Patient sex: M
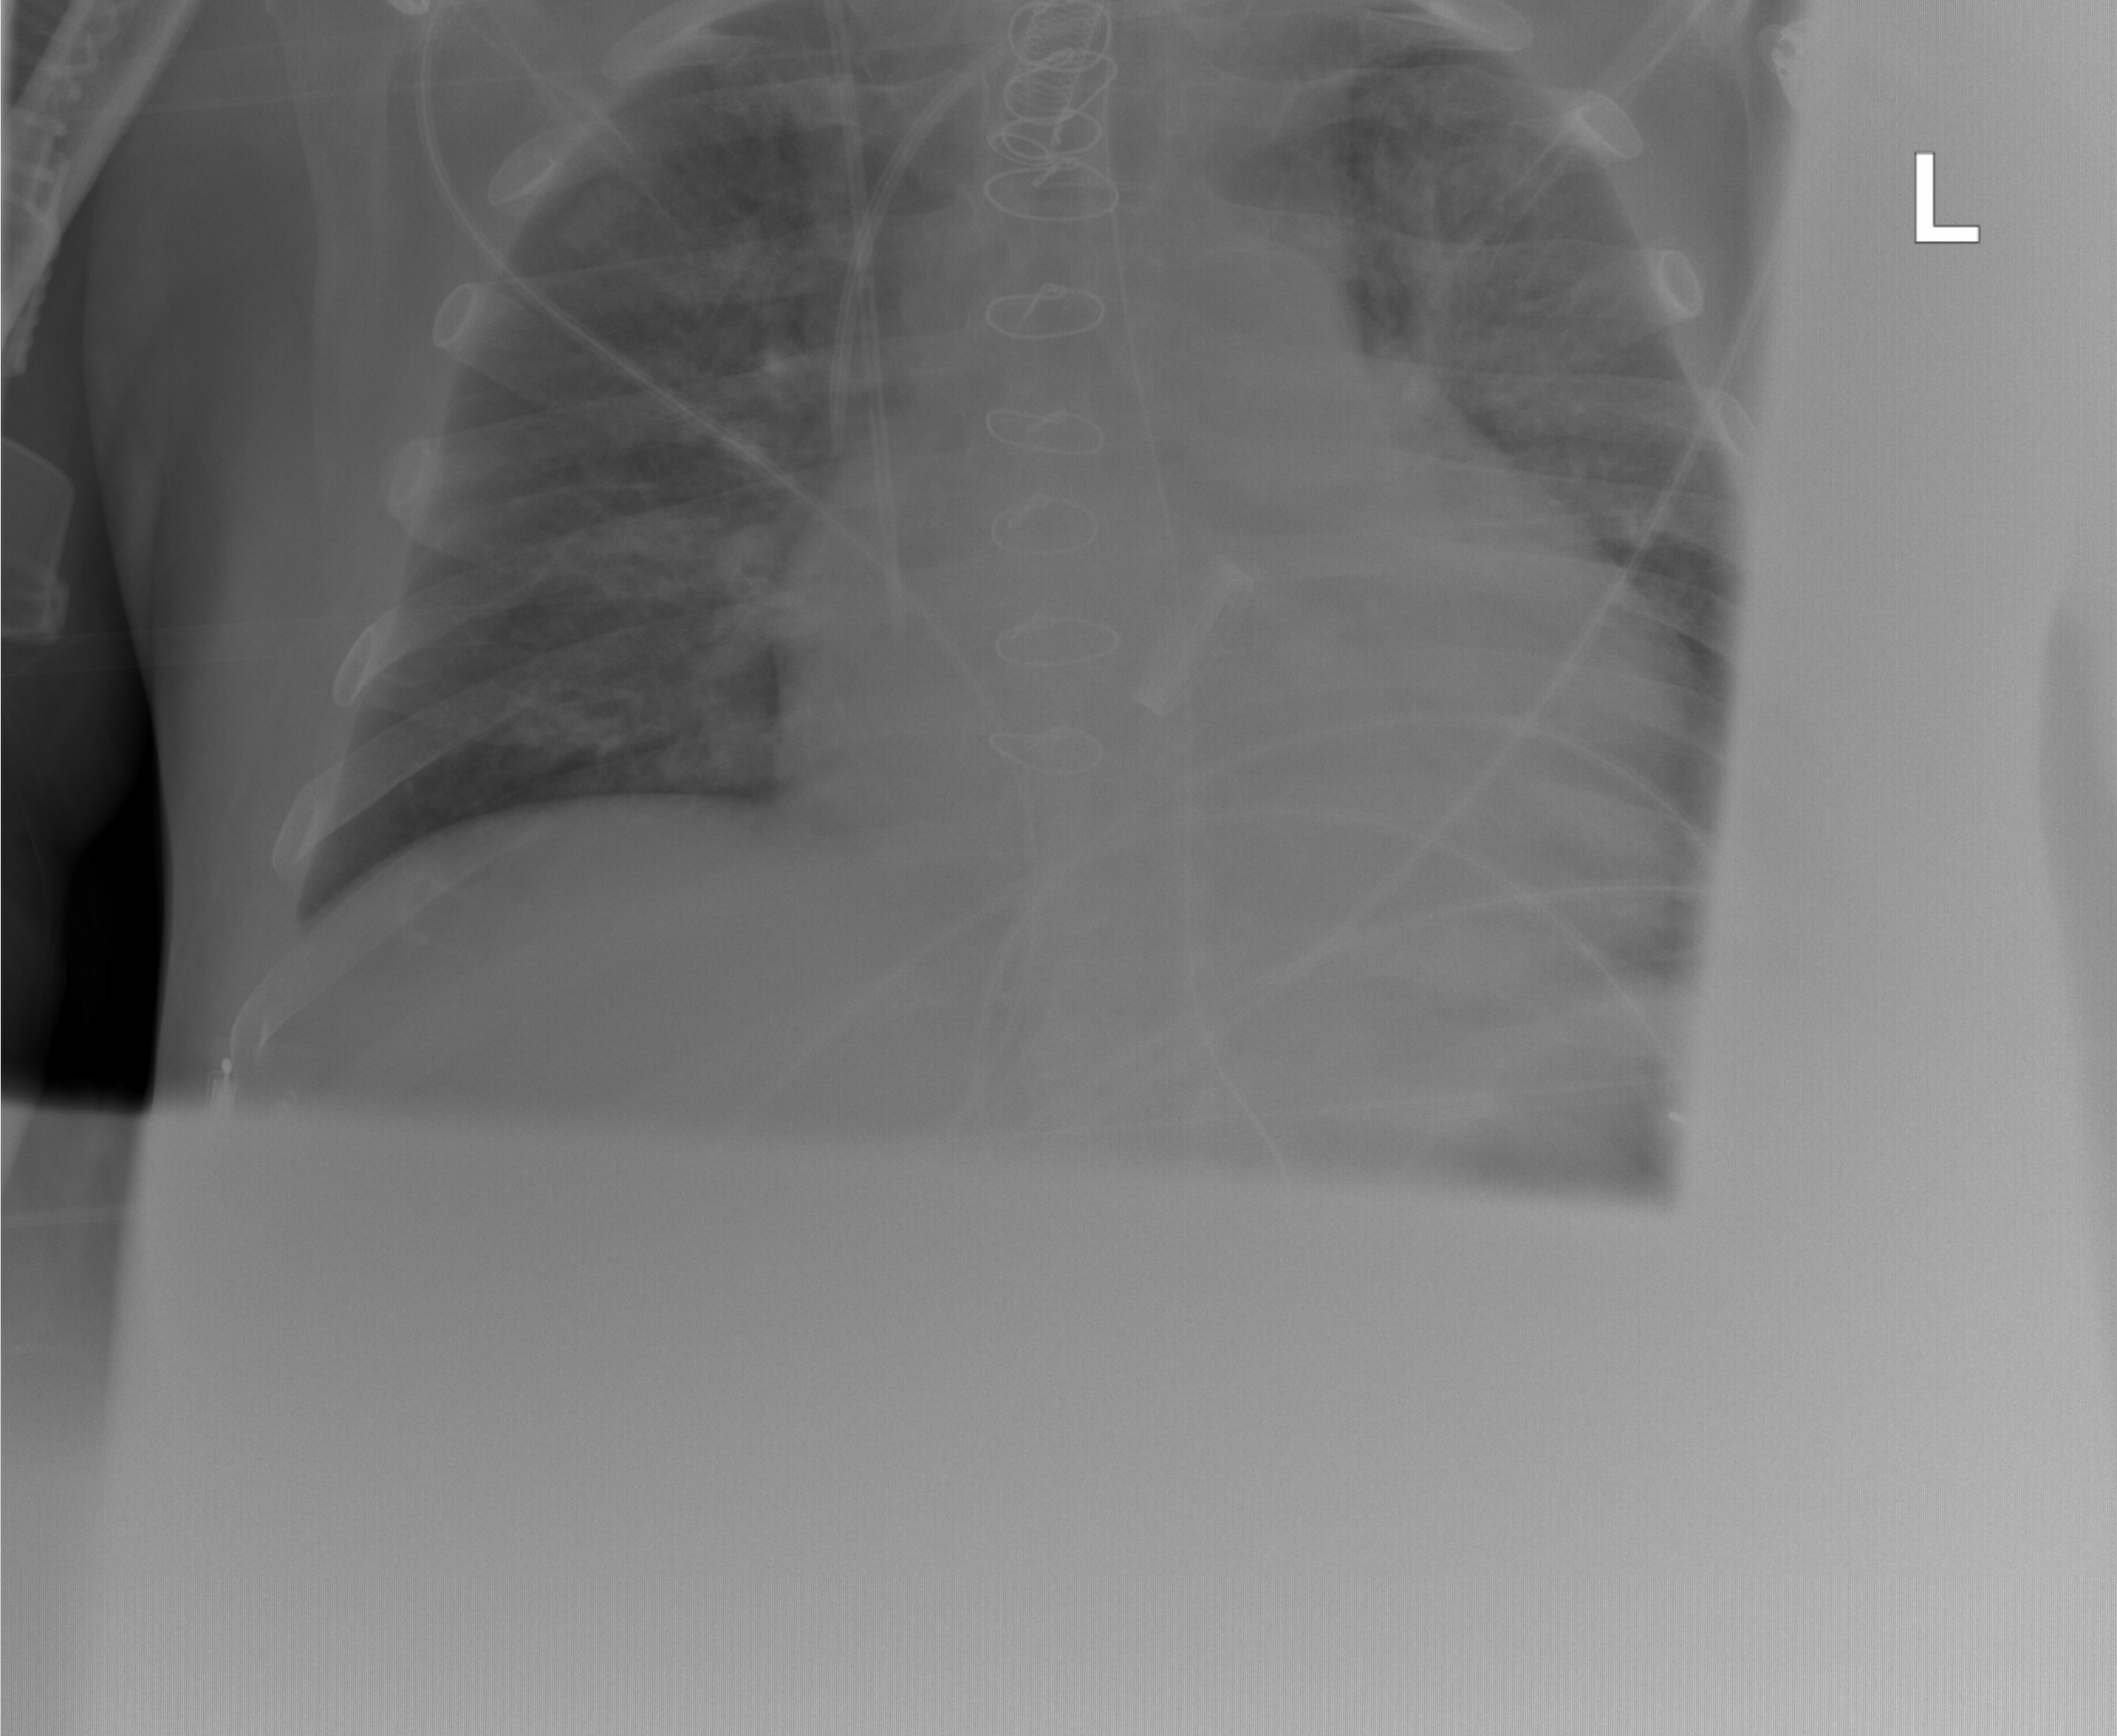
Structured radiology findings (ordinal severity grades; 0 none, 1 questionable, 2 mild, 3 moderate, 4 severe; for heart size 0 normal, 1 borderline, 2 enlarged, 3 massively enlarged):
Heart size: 2
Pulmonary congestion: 2
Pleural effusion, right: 0
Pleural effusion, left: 0
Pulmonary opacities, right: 3
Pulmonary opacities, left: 3
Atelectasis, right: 0
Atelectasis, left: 0